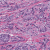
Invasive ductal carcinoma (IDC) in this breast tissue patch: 1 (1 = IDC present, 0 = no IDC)